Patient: sex F, age 63
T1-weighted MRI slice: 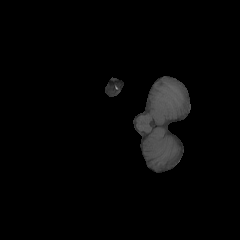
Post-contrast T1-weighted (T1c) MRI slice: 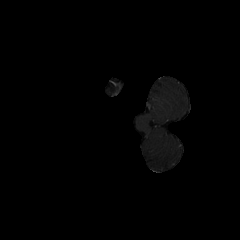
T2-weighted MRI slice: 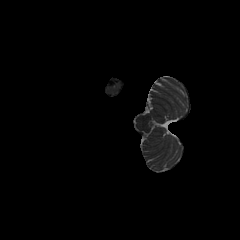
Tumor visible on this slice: no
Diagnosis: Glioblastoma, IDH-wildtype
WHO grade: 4